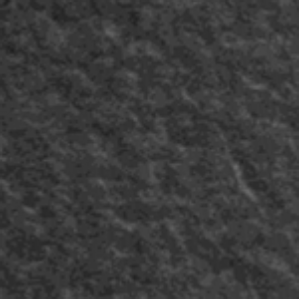
Label: frost